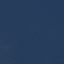
Land use / land cover: SeaLake